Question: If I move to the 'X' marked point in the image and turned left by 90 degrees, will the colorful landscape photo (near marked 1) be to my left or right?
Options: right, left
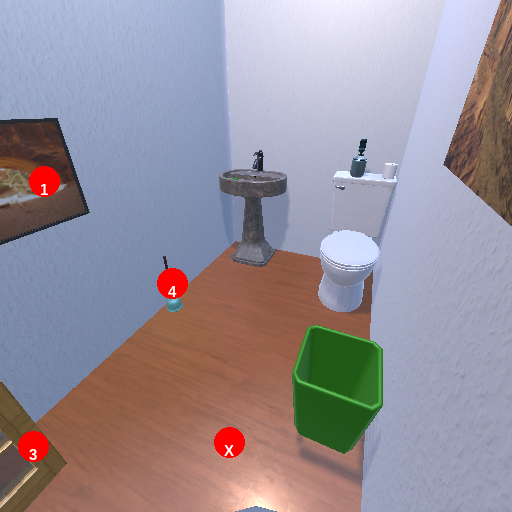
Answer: right